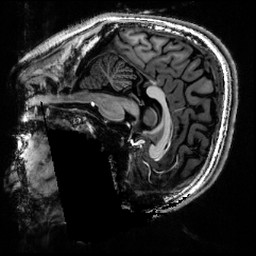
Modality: T1w
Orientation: sagittal
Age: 18
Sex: male